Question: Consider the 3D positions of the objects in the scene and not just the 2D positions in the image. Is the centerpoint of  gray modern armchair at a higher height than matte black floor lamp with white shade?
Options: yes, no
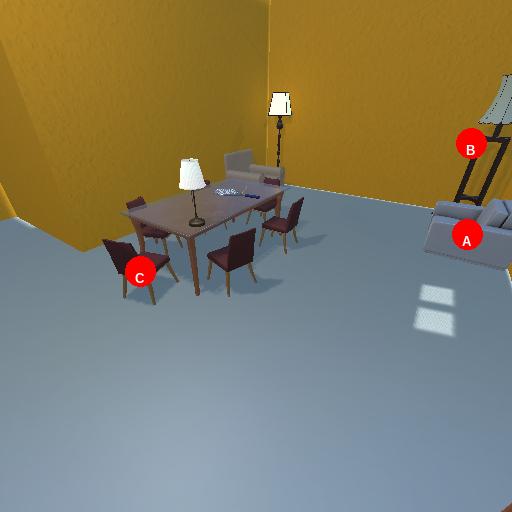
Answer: yes